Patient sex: M
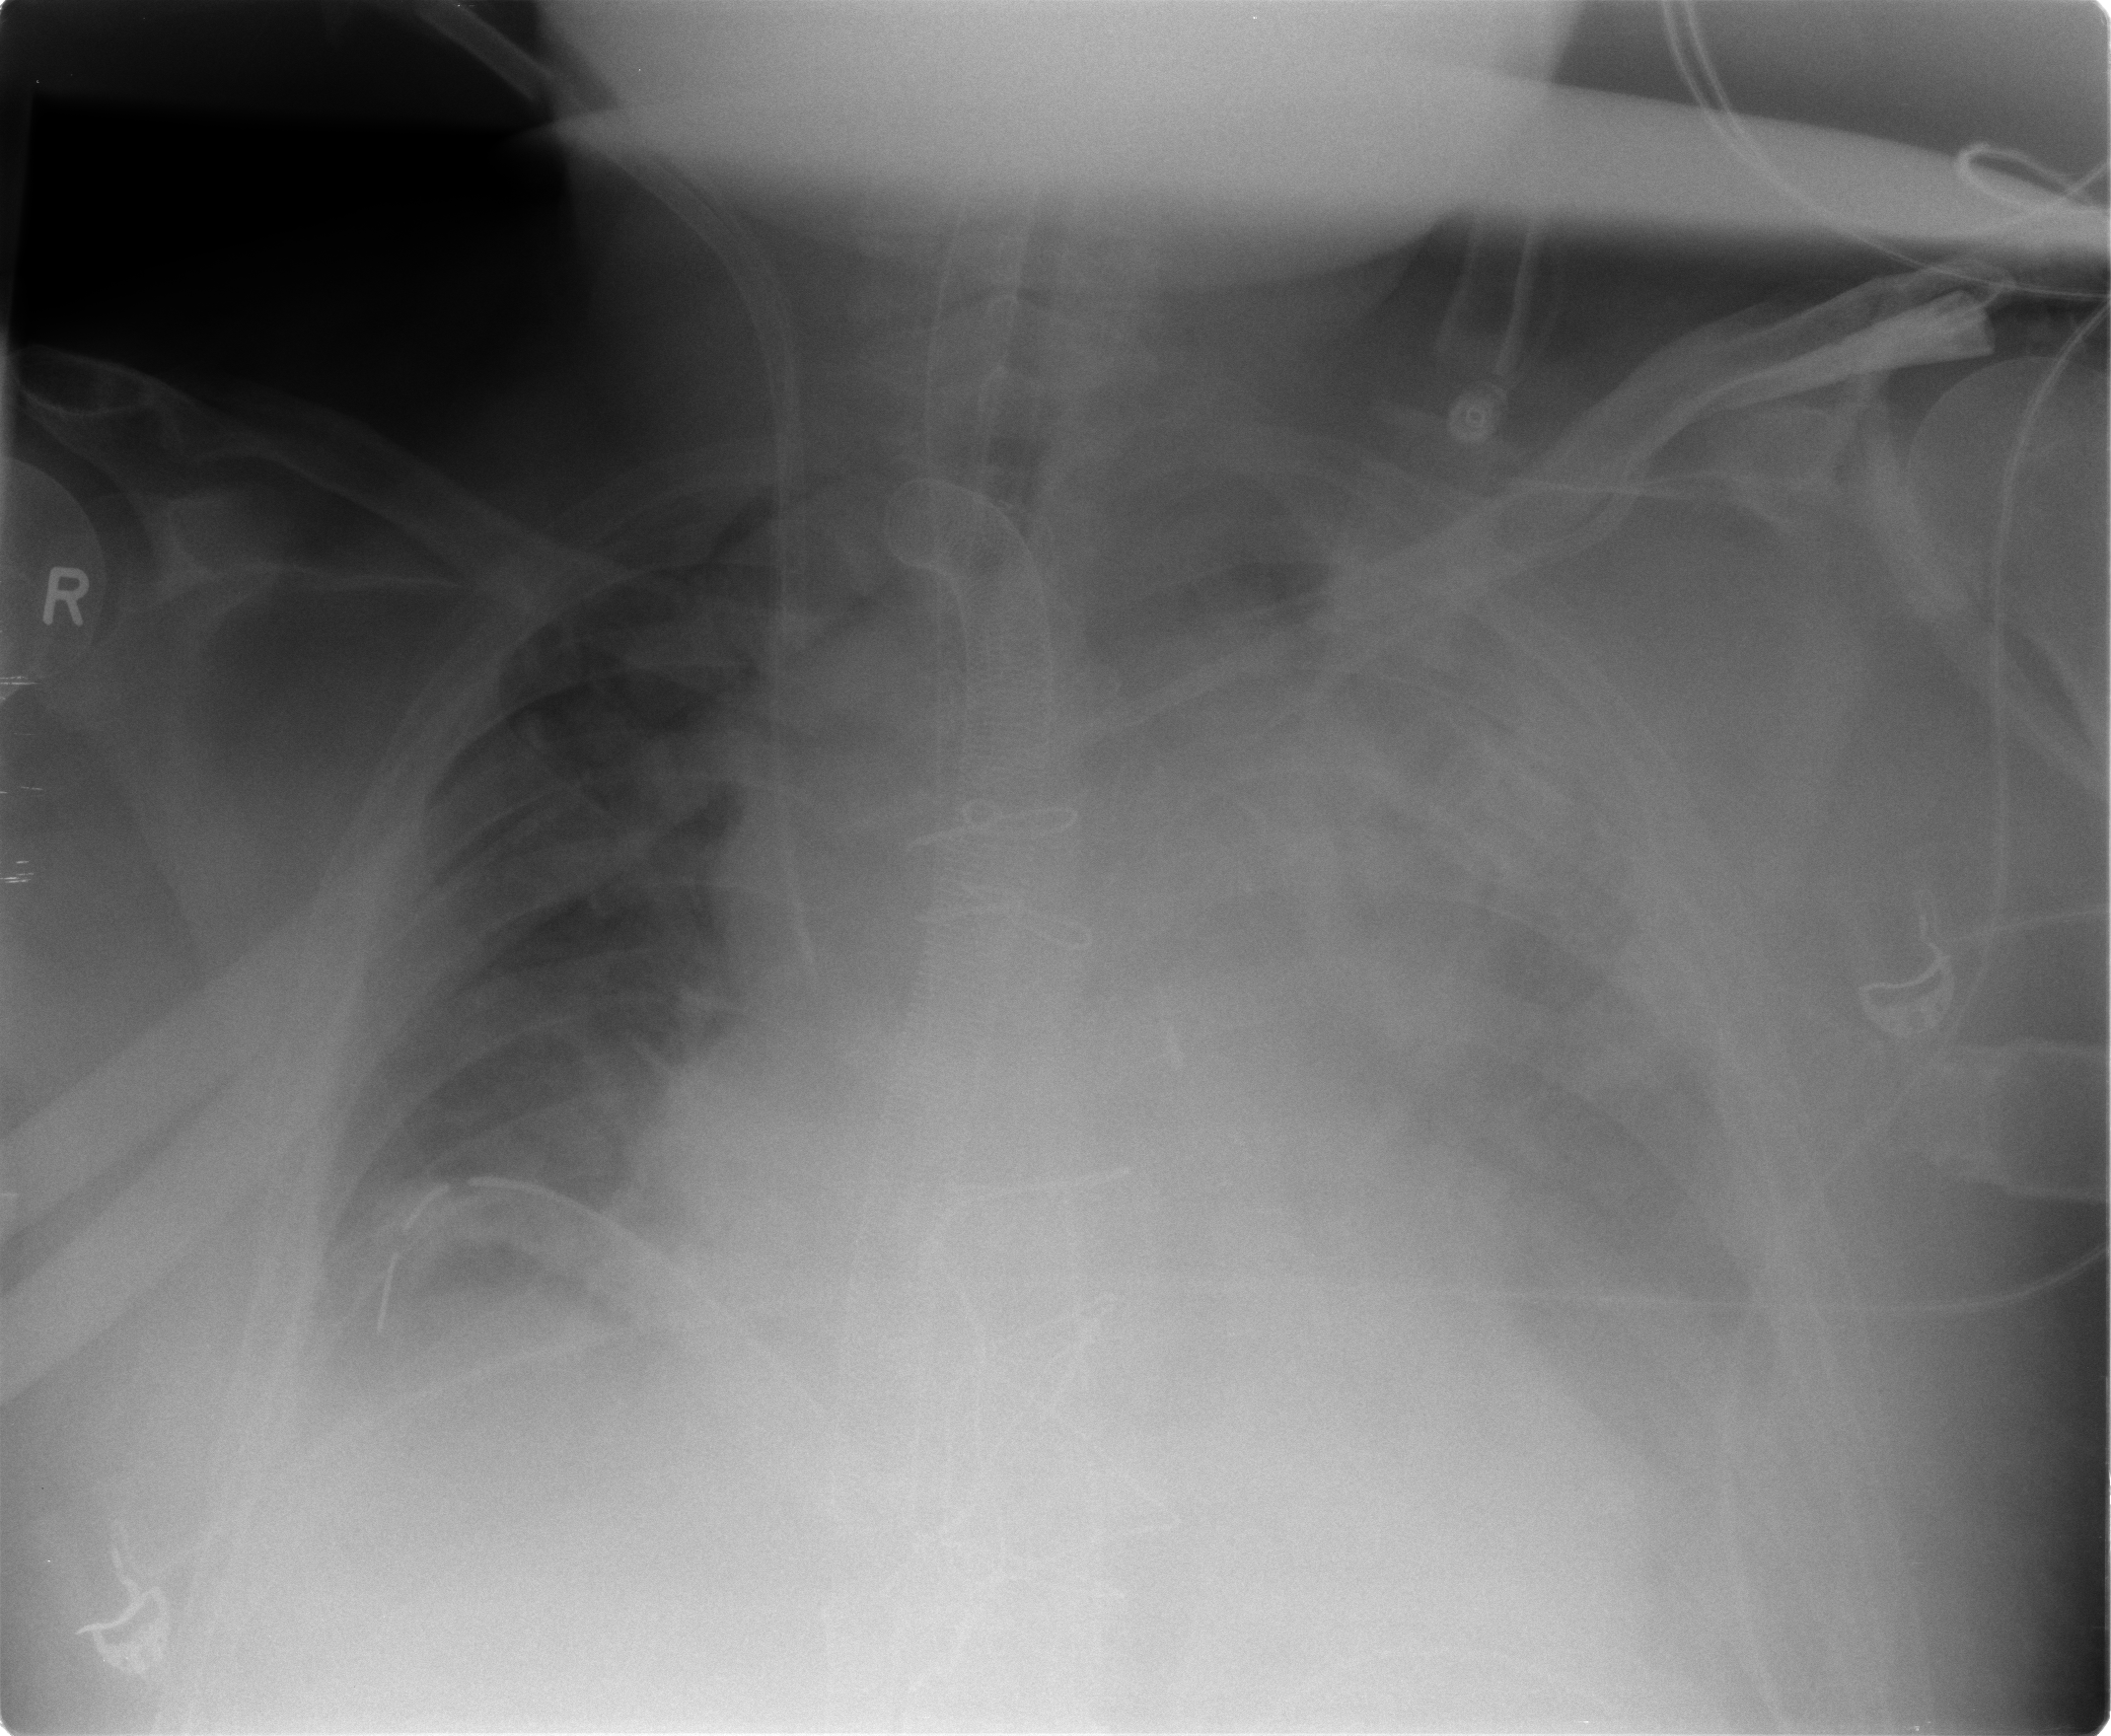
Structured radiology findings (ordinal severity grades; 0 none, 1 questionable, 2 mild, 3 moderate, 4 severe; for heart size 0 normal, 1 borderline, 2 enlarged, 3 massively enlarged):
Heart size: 2
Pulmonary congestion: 2
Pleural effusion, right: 2
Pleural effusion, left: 3
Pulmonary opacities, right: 1
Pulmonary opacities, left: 2
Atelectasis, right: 2
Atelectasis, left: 4